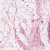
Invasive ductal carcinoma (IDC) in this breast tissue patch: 0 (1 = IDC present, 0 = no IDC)